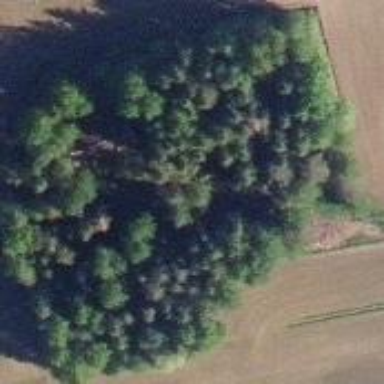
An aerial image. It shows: Mixed woodland area with various types of leaves.